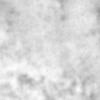
Label: no_change